Question: I have a 'QTreeView' (with 'PyQt4') with custom and resized icons using the code below, but the column is displaying a wrong alignment/position, like so:

'''
self.ui.treeView.setIconSize(QtCore.QSize(30,30))
fileSystemModel = QtGui.QFileSystemModel(self.ui.treeView)
custonIconProvider = CustomIconsProvider()
fileSystemModel.setIconProvider(custonIconProvider)
self.ui.treeView.setModel(fileSystemModel)
self.ui.treeView.setRootIndex(fileSystemModel.setRootPath(forlderPath))
self.ui.treeView.setColumnWidth(0, 250)
self.ui.treeView.setColumnWidth(1, 70)
self.ui.treeView.setColumnWidth(2, 70)
'''
I've searched the <URL> documentation for a possible fix, but couldn't find anything evident.
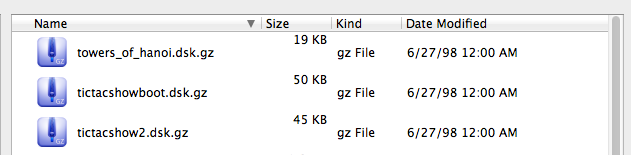
Answer: One way to fix this is to reimplement the model's <URL> so that the value for the TextAlignmentRole always includes the AlignVCenter flag:
'''
# python3 or sip.setapi('QVariant', 2)
class FileSystemModel(QtGui.QFileSystemModel):
def data(self, index, role):
value = super(FileSystemModel, self).data(index, role)
if role == QtCore.Qt.TextAlignmentRole and value is not None:
value |= QtCore.Qt.AlignVCenter
return value
'''
'''
# python2 or sip.setapi('QVariant', 1)
class FileSystemModel(QtGui.QFileSystemModel):
def data(self, index, role):
value = super(FileSystemModel, self).data(index, role)
if role == QtCore.Qt.TextAlignmentRole and value.isValid():
value = value.toInt()[0] | QtCore.Qt.AlignVCenter
return value
'''